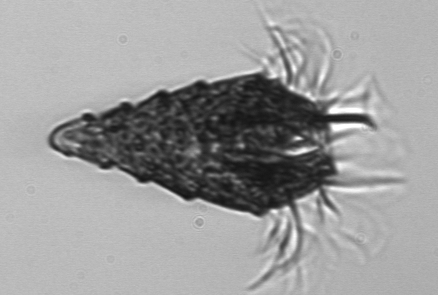
Label: Laboea_strobila